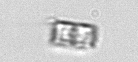
Label: Bacillariophyceae_morphotype1